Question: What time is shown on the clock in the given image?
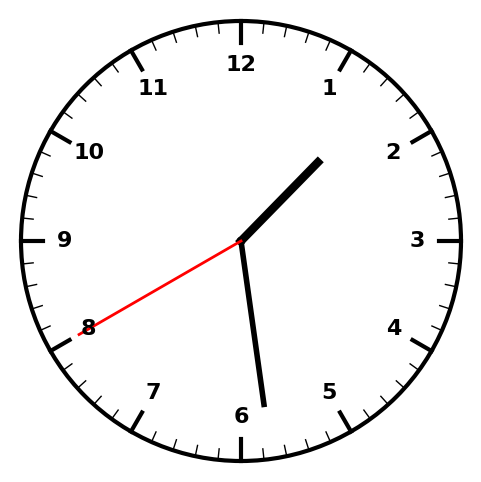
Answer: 01:28:40